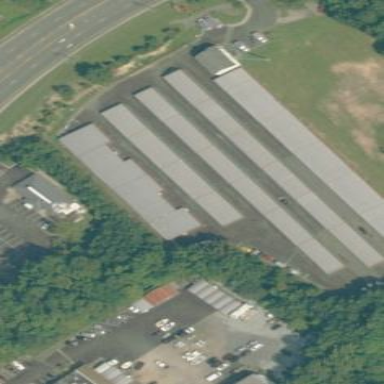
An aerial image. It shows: Warehouse building.